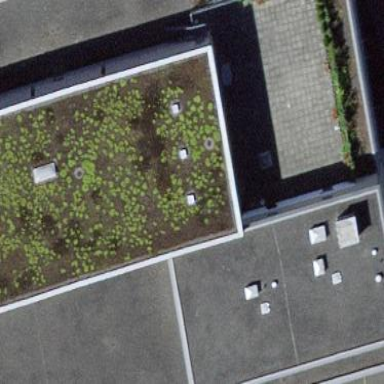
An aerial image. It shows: Building with flat roof.